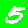
Digit: 5